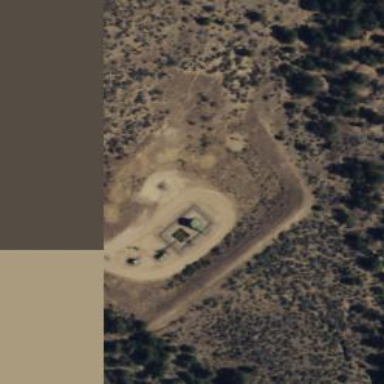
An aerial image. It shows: Storage tank with man-made structure.